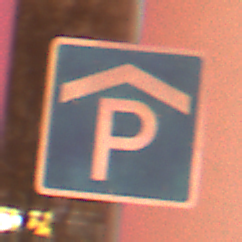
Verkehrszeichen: Parkhaus
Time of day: Night
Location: Outdoor (Urban)
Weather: Overcast
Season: Winter
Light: Artificial